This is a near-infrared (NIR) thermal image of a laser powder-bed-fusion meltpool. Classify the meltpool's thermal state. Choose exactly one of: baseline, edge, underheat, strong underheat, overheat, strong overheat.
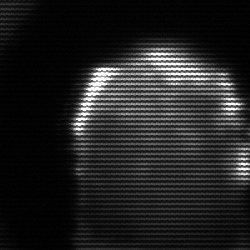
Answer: baseline